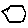
Label: hexagon